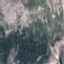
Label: HerbaceousVegetation